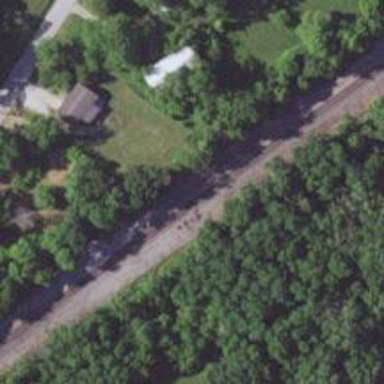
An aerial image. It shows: Disused railway.